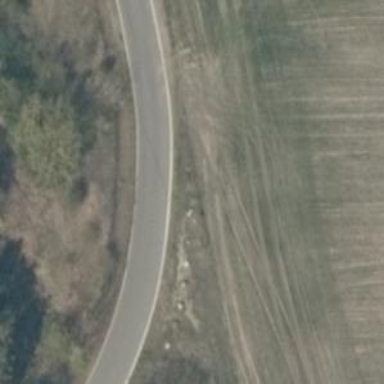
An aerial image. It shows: Unclassified road with asphalt surface.